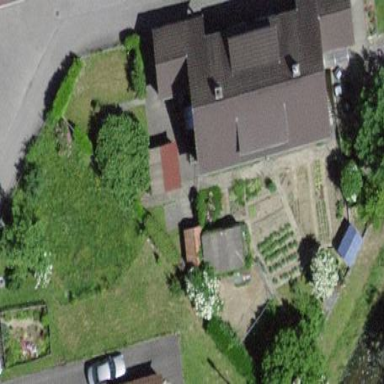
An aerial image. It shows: Terrace building.